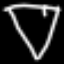
Label: diamond